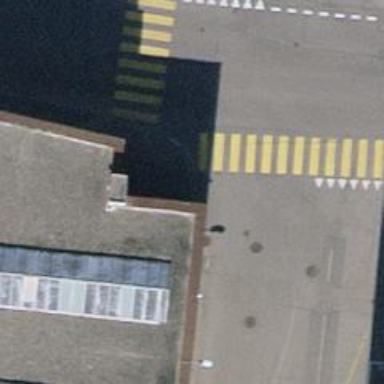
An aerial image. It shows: Kerb serving as barrier.